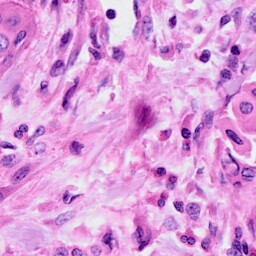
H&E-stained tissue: Cervix